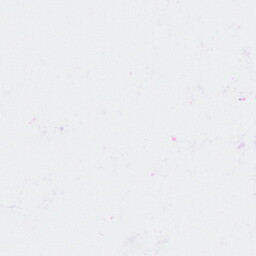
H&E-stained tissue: Breast